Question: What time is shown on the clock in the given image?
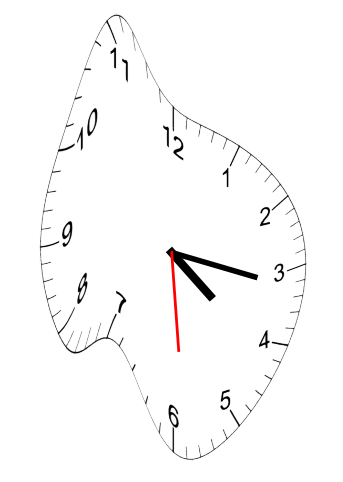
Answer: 04:16:29